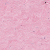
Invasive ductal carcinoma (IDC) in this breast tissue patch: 0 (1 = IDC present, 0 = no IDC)